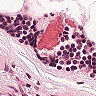
Metastatic tissue present: no